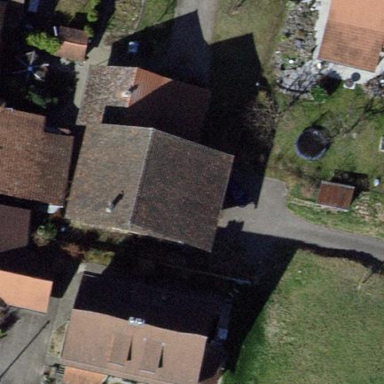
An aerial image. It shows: Semi-detached house with gabled roof.